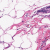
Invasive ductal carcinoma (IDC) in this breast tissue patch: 0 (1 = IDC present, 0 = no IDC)